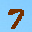
Label: 7